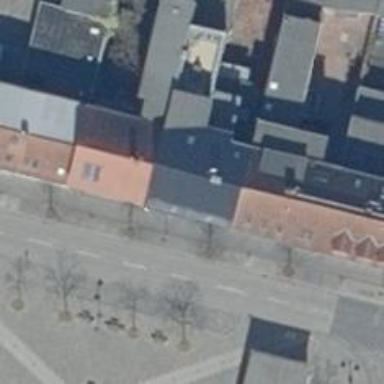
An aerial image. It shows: Restaurant.